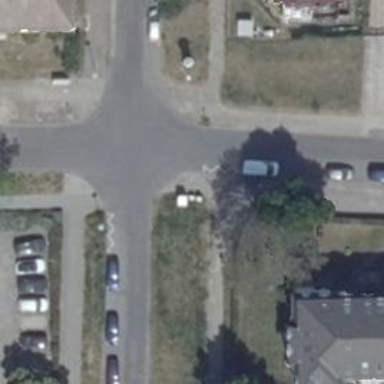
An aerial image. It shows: Unmarked road crossing.